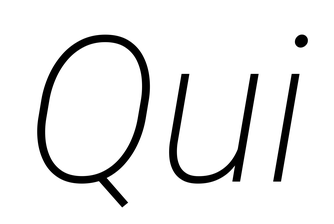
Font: Roboto-Italic_ExtraLight_Italic